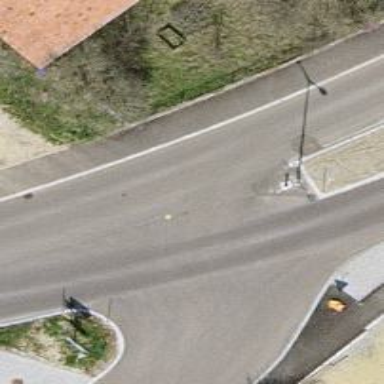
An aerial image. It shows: Tertiary road with asphalt surface and cycleway.